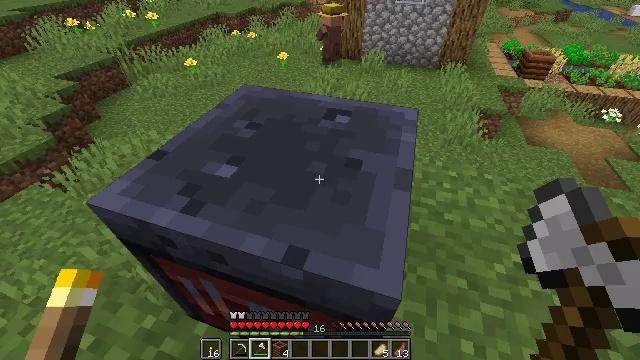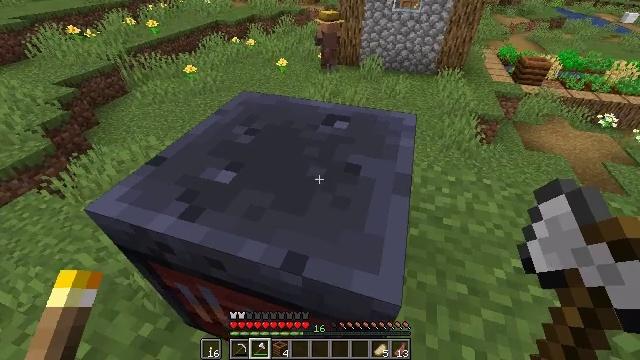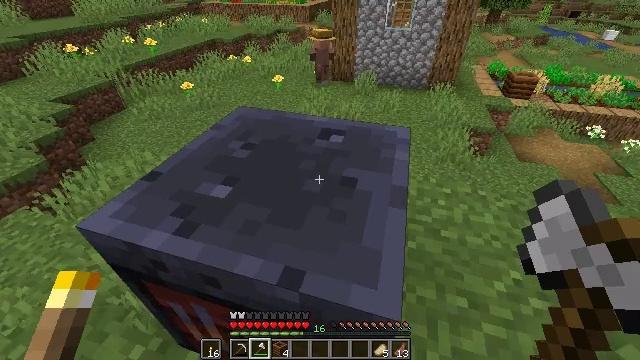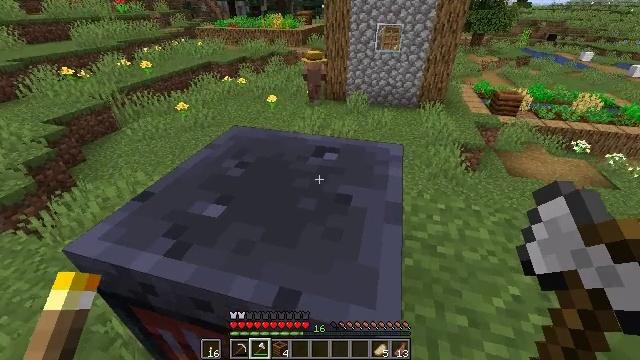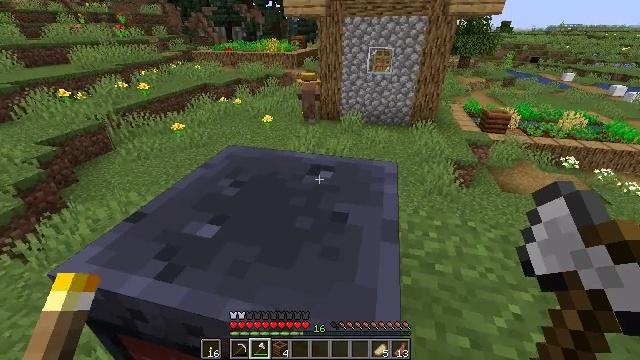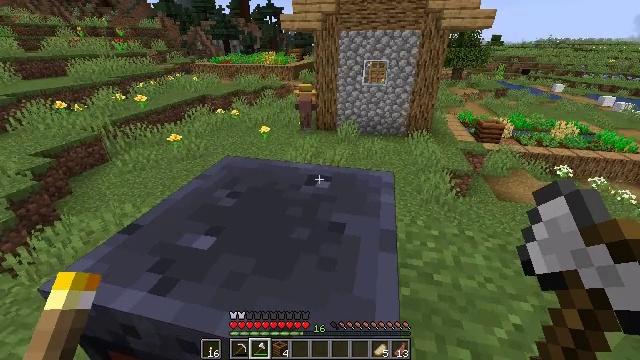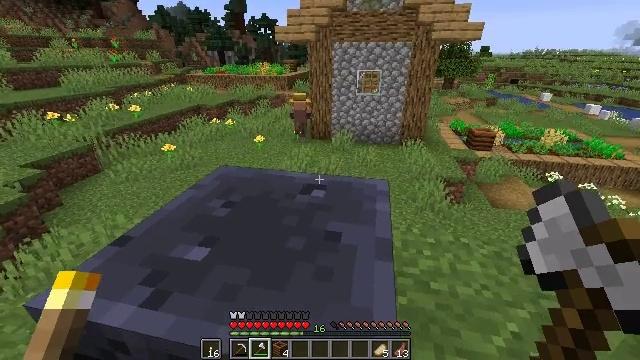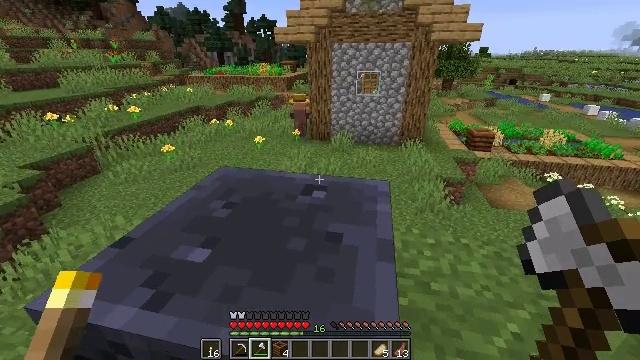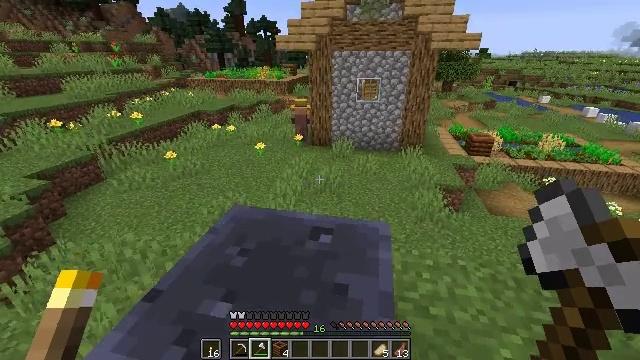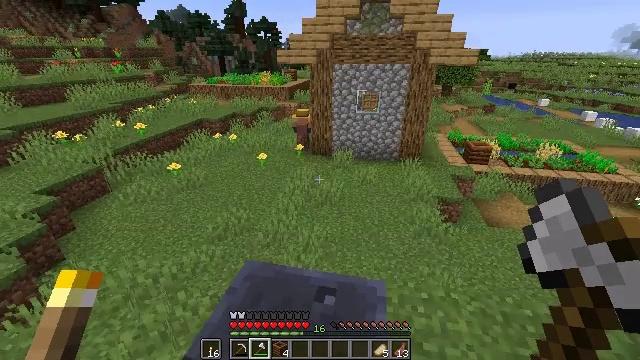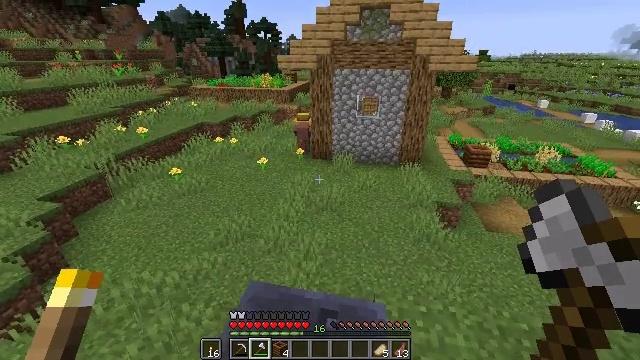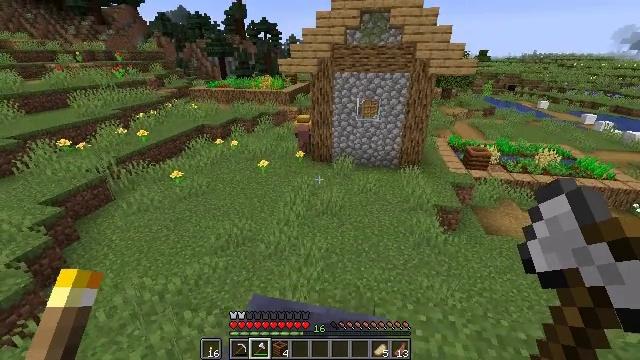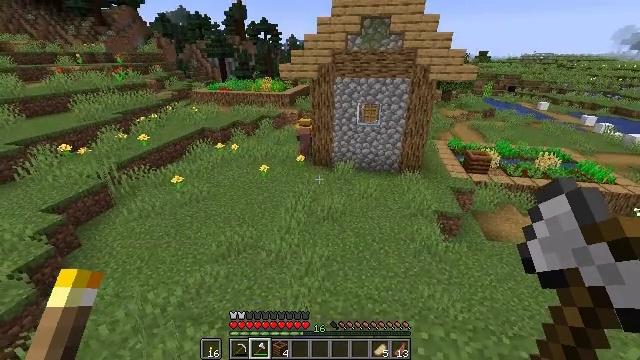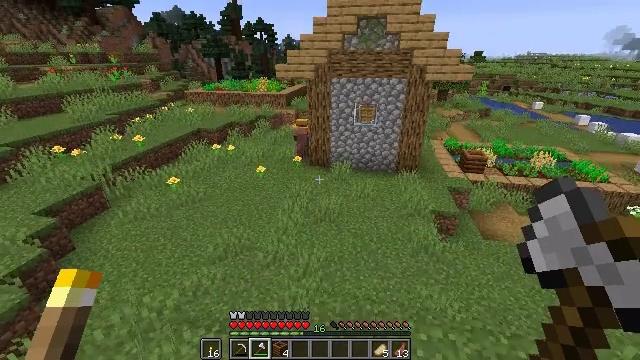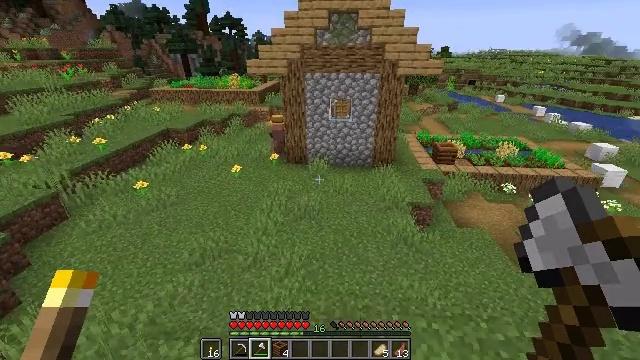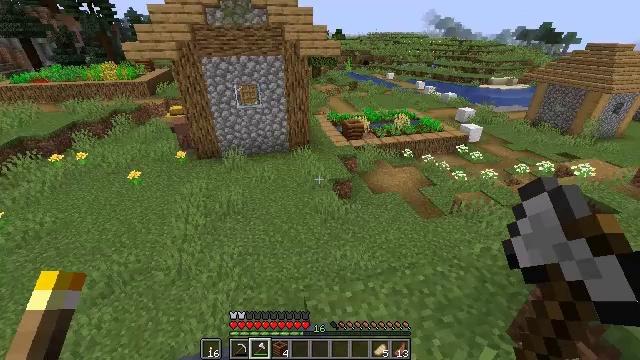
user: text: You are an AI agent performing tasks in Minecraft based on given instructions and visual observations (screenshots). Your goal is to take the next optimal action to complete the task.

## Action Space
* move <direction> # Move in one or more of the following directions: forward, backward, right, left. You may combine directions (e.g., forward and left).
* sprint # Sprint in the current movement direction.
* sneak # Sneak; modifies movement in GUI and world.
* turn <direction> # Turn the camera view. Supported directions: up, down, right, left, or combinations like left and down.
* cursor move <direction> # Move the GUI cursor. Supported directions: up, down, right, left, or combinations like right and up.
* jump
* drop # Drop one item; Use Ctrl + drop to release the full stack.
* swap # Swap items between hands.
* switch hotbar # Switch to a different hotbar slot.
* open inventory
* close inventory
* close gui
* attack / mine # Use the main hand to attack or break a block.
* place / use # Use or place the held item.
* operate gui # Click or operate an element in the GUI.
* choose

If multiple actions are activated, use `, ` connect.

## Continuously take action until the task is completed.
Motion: motion action
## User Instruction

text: Gather the smithing table into your inventory.
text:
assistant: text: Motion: turn up, close gui
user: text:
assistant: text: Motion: turn right and up
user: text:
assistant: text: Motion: turn right and up
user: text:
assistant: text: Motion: turn right and up
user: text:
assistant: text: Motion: turn up
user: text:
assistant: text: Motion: turn right and up
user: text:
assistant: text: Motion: move forward
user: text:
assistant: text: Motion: move forward, jump
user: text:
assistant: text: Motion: move forward, jump
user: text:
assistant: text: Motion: move forward, jump
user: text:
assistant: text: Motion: move forward, jump
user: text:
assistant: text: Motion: move forward
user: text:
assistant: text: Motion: move forward
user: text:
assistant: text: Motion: move forward, turn right
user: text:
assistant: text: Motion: turn right and down
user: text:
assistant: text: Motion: turn right and down
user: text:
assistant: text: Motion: turn right
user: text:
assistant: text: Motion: no_op
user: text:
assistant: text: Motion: turn right and up
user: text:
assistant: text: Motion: no_op
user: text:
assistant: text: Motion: no_op
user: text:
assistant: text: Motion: no_op
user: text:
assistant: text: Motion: no_op
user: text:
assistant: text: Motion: no_op
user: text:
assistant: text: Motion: no_op
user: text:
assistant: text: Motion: no_op
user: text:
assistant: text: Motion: no_op
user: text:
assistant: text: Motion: turn down
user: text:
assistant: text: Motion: move forward and move right
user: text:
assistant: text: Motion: move forward and move right